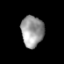
Tissue: prostate
Cell type: T cells
Senescence score: 0.3209
Nuclear area (px): 682
Mean DAPI intensity: 154.079